Question: I'm looking for the simplest, reliable way to add a thin (1dp) border to an element--in this case 'ImageView'-- on API level 14+.
To my understanding, are the way to do this kind of stuff.
So, what I have:
'''
<ImageView
android:id="@+id/overlay_main_character"
android:layout_height="72dp"
android:layout_width="72dp"
android:background="@drawable/image_border"
/>
'''
In Java, the ImageView is set to display <URL>.
And in 'res/drawable/image_border.xml':
'''
<!-- Adds thin (1dp) border, and nothing else. -->
<layer-list xmlns:android="http://schemas.android.com/apk/res/android">
<item>
<shape android:shape="rectangle" >
<stroke android:width="1dp" android:color="#FF000000" />
<solid android:color="@android:color/transparent"/>
</shape>
</item>
<item>
<shape android:shape="rectangle">
<padding android:top="1dp" />
<padding android:bottom="1dp" />
<padding android:left="1dp" />
<padding android:right="1dp" />
</shape>
</item>
</layer-list>
'''
What it looks like on a test device (Galaxy Note, Android 4.1.2):

What am I doing wrong? Is my layer list approach incorrect (or could it be simplified)? Or can this be achieved using something else than layer lists?
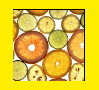
Answer: You can set background color for your 'ImageView' and set padding to 1dp:
'''
<ImageView
android:id="@+id/overlay_main_character"
android:layout_height="72dp"
android:layout_width="72dp"
android:background="#F000"
android:padding="1dp"
/>
'''
It will look like you want.